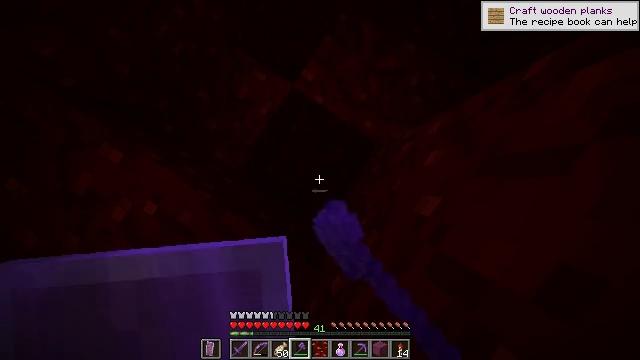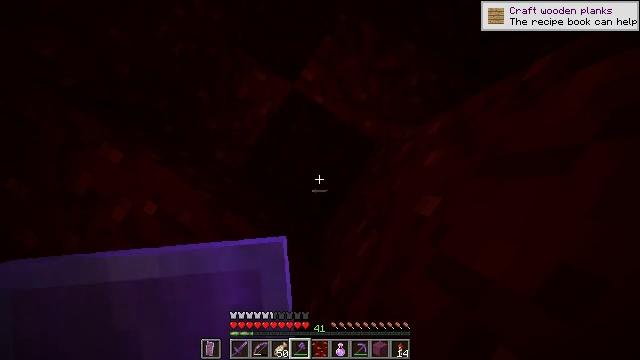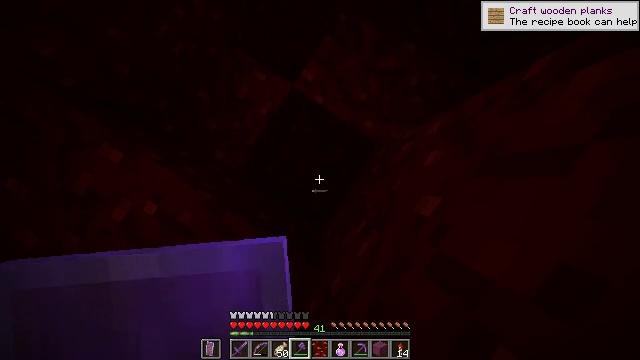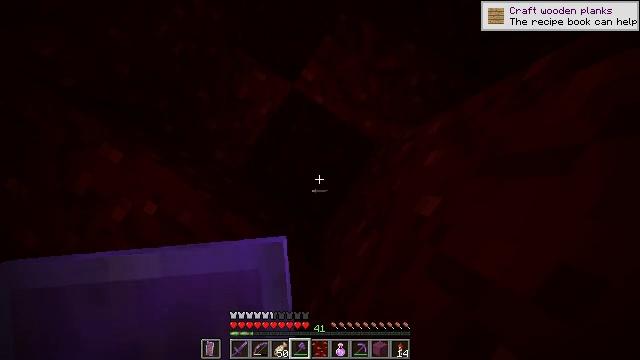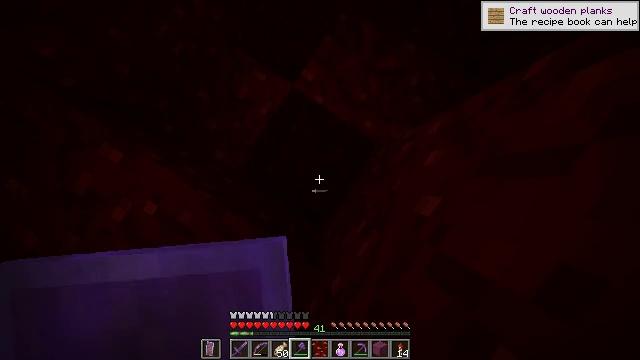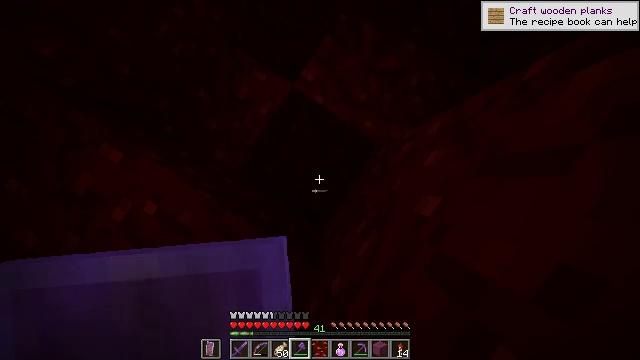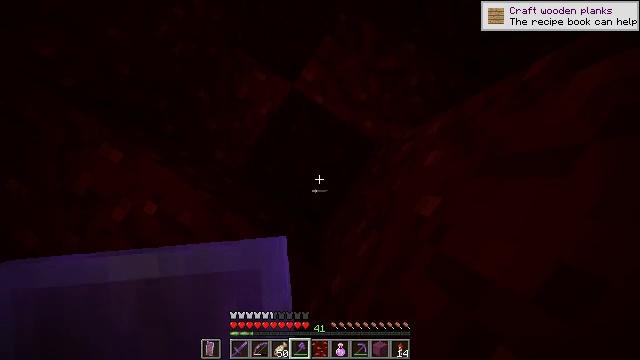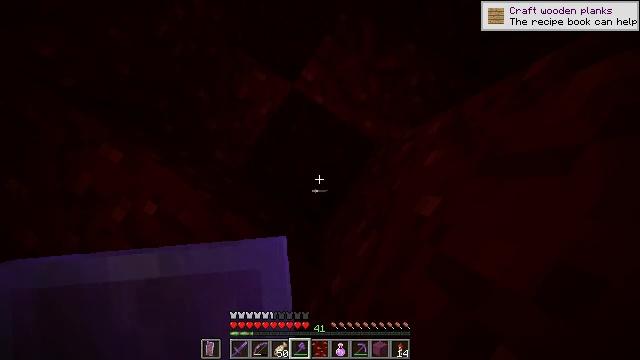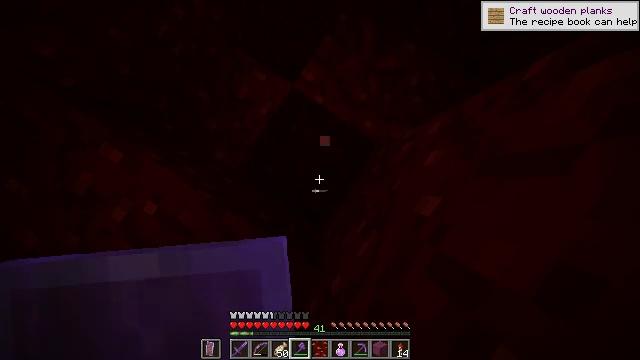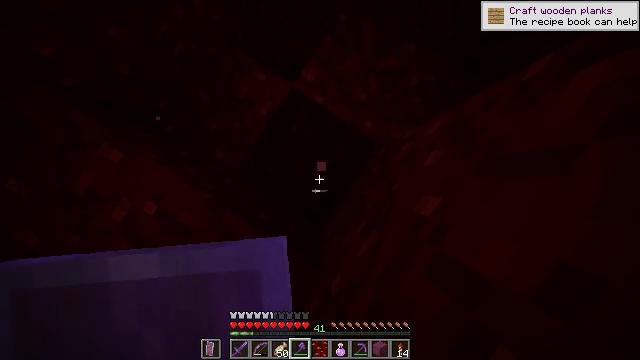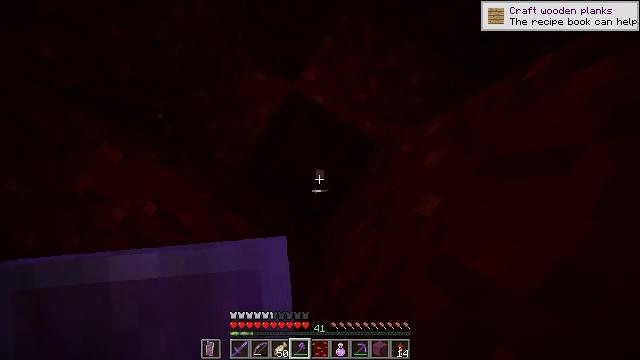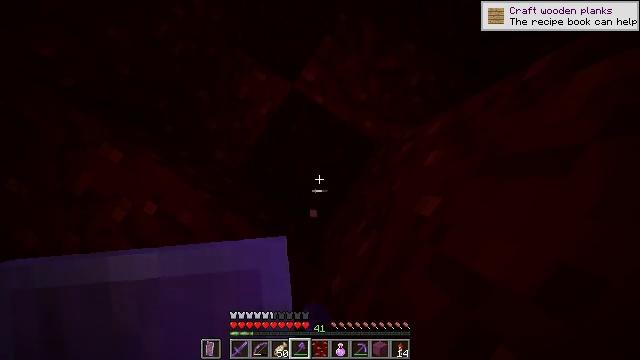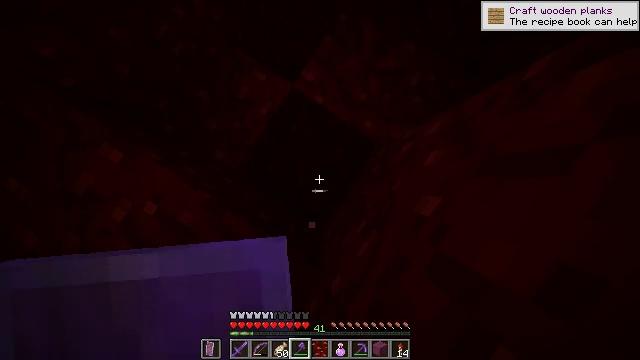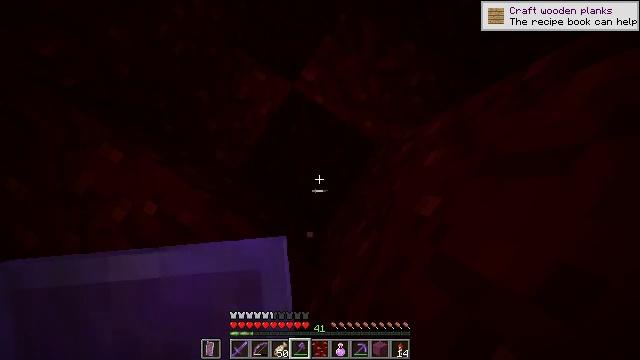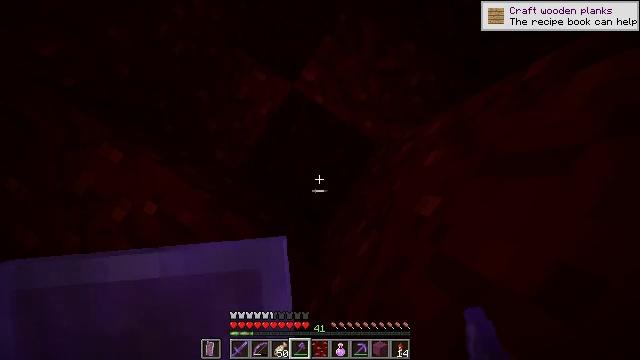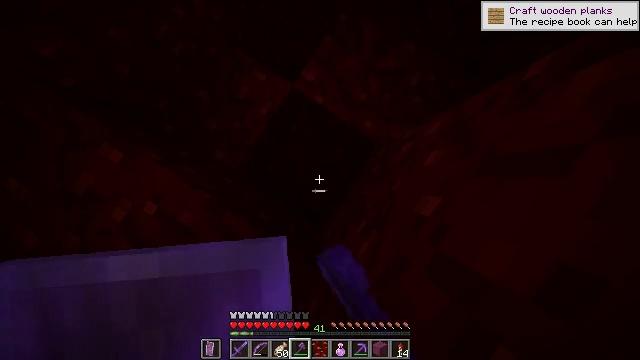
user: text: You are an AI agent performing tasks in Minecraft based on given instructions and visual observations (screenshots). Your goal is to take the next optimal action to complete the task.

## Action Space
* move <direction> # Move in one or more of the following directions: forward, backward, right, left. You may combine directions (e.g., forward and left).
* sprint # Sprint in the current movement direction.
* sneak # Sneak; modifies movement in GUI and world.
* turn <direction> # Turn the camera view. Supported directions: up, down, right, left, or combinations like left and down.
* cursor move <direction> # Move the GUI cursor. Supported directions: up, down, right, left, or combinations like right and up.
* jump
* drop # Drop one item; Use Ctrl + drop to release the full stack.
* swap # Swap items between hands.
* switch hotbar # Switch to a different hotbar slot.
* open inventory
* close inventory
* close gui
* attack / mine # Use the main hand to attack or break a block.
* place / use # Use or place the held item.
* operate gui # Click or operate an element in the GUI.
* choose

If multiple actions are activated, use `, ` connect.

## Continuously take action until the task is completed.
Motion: motion action
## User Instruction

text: Craft crimson planks.
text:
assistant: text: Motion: no_op
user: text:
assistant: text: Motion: no_op
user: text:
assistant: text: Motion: no_op
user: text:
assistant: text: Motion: no_op
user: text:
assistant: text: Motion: no_op
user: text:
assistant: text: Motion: no_op
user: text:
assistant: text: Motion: no_op
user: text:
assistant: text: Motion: no_op
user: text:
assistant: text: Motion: no_op
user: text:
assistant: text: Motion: attack / mine
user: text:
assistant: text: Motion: attack / mine
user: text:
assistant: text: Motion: attack / mine
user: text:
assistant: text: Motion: attack / mine
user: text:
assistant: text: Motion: attack / mine
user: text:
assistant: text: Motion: attack / mine
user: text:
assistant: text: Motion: attack / mine
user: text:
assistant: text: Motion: attack / mine
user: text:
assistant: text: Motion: attack / mine
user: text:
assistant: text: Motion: attack / mine
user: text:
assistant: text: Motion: attack / mine
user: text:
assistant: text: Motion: attack / mine
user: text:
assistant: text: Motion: attack / mine
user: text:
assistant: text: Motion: attack / mine
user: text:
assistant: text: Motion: attack / mine
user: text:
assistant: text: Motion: attack / mine
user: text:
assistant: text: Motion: attack / mine
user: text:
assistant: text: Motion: attack / mine
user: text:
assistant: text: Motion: attack / mine
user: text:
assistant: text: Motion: attack / mine
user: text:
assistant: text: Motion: attack / mine